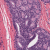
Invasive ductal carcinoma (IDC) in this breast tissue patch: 0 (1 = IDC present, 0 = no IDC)